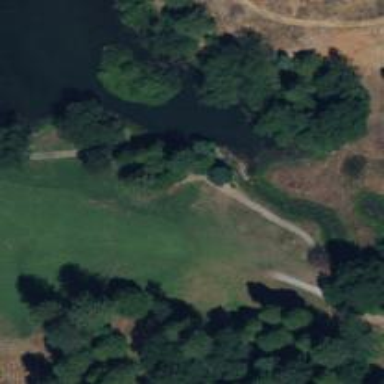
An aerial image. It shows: Path for golf carts.